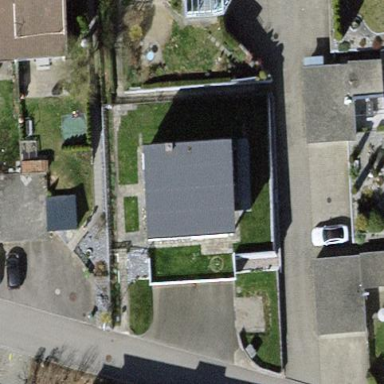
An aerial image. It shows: Building with flat white roof covered in olive green grass.